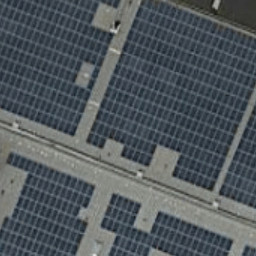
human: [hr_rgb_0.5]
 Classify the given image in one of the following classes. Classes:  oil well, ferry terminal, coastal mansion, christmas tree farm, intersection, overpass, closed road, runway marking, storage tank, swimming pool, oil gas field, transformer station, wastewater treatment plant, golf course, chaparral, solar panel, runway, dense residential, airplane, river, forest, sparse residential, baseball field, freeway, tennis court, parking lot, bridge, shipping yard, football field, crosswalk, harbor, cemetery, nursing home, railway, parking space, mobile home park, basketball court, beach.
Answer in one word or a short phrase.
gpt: solar panel